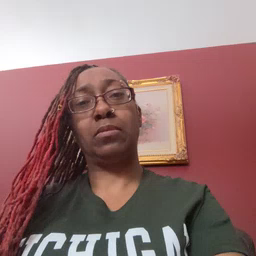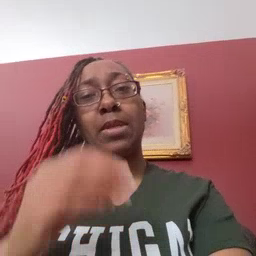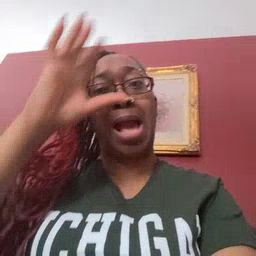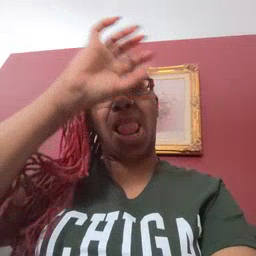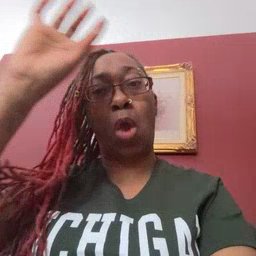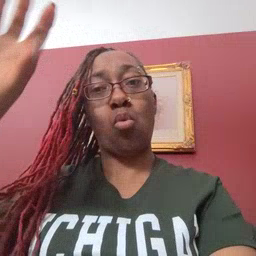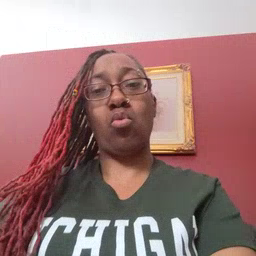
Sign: cloud